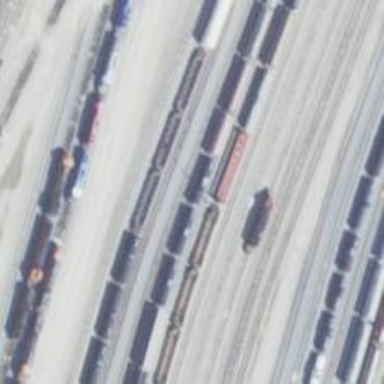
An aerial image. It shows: Railway yard in service.